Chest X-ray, PA view. Patient: 69 years old, sex F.
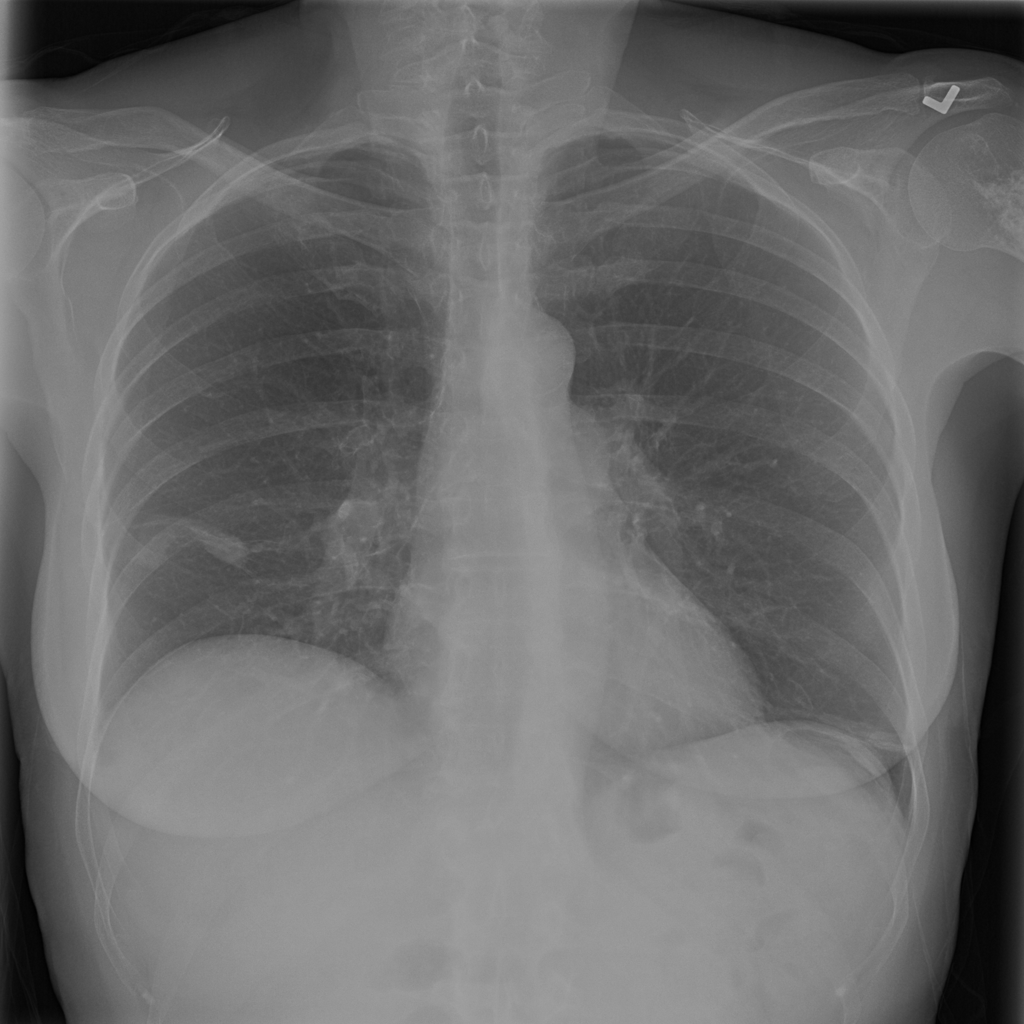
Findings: Atelectasis, Consolidation